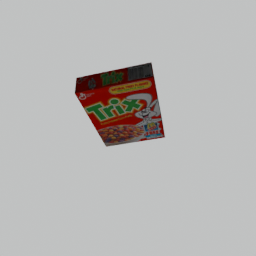
Label: nature